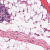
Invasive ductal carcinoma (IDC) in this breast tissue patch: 0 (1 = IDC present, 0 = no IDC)